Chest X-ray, AP view. Patient: 36 years old, sex M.
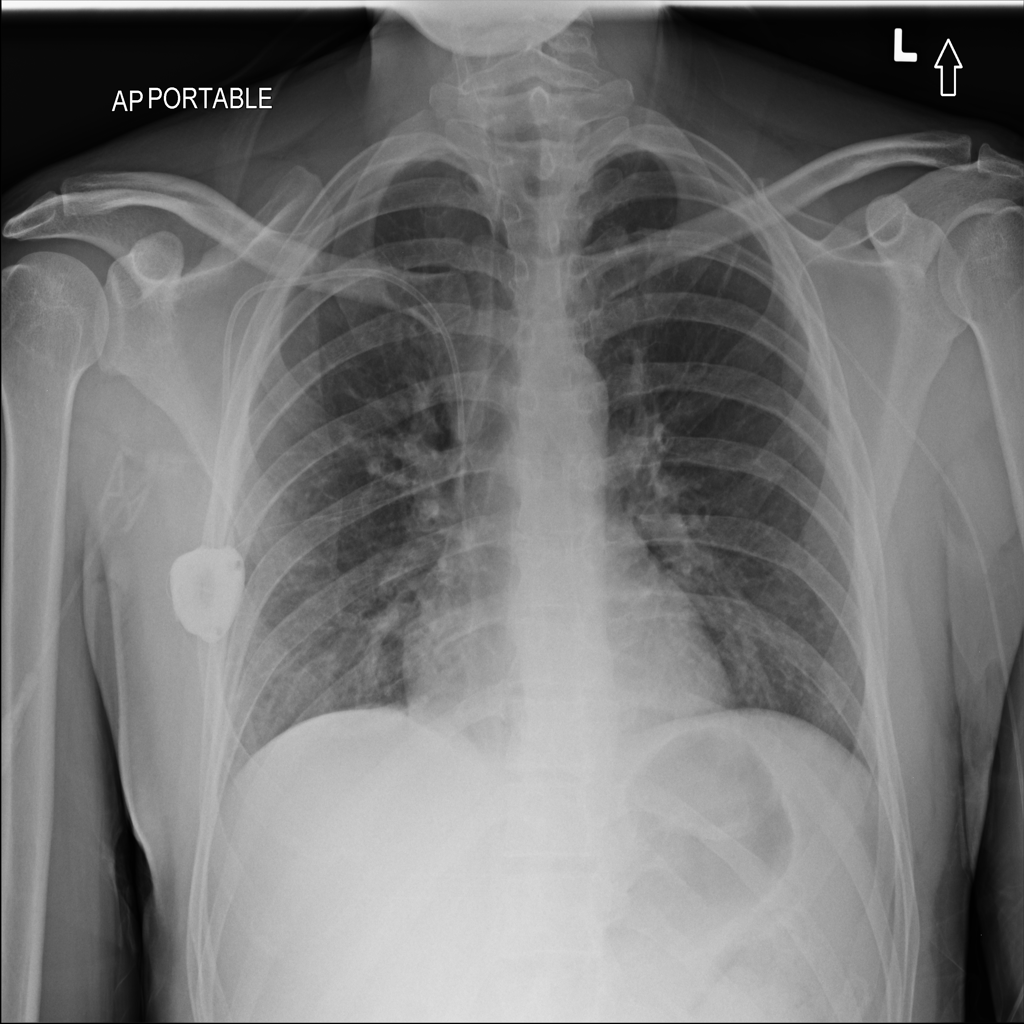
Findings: Edema